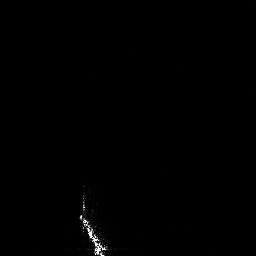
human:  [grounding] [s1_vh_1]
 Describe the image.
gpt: In the satellite image, there is  <ref>1 large ship </ref> <box>[[29, 71, 44, 99, 0]]</box> located at bottom.